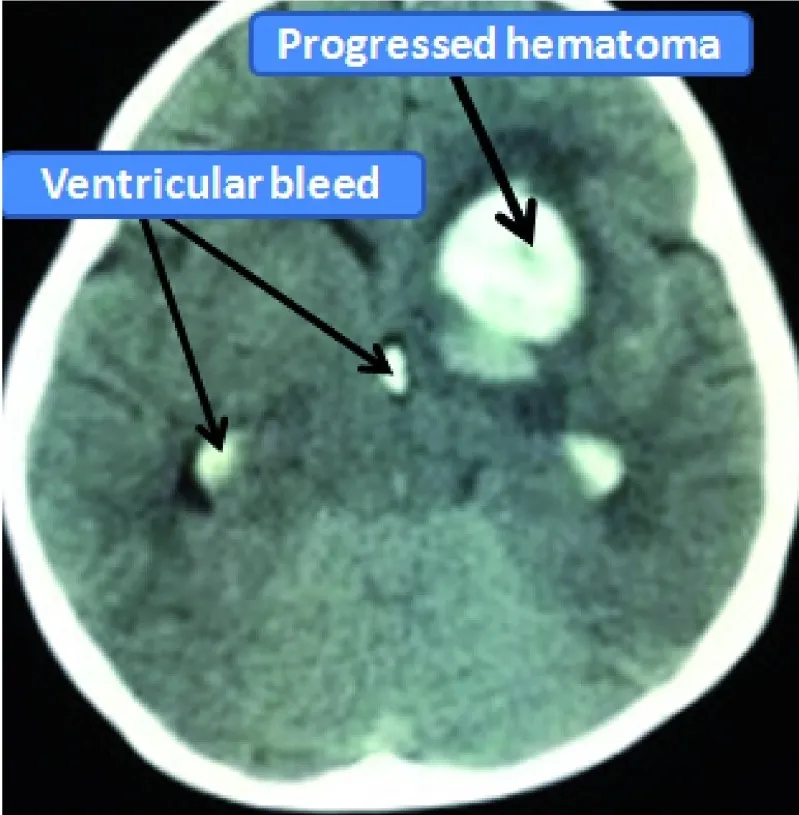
CT head showing evidence of re-bleed in the previous territory along with ventricular extension.
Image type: radiology (ct)